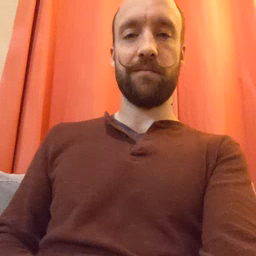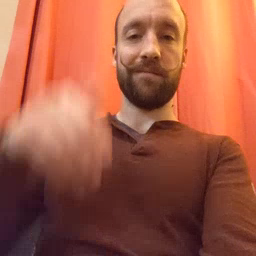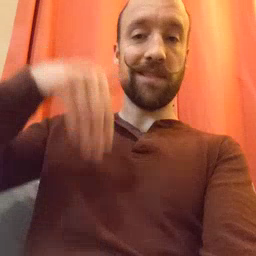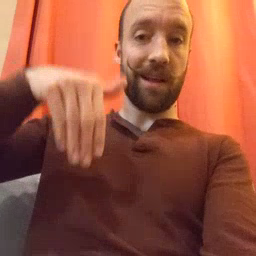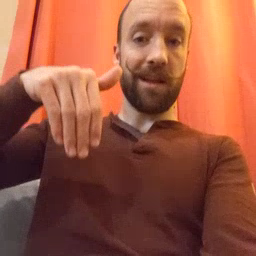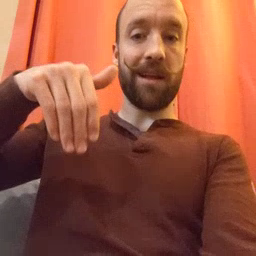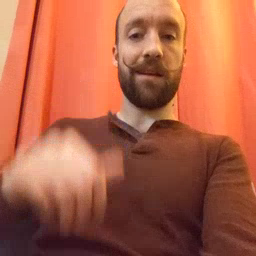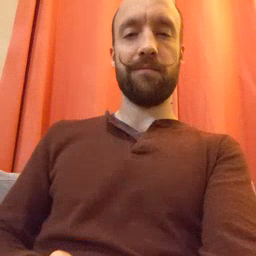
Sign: night